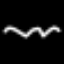
Label: squiggle